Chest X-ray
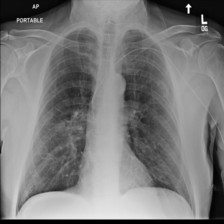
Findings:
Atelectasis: negative
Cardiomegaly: negative
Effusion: negative
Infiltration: negative
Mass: positive
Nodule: negative
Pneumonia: negative
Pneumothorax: negative
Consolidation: negative
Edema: negative
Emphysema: negative
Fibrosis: negative
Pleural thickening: negative
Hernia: negative